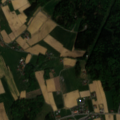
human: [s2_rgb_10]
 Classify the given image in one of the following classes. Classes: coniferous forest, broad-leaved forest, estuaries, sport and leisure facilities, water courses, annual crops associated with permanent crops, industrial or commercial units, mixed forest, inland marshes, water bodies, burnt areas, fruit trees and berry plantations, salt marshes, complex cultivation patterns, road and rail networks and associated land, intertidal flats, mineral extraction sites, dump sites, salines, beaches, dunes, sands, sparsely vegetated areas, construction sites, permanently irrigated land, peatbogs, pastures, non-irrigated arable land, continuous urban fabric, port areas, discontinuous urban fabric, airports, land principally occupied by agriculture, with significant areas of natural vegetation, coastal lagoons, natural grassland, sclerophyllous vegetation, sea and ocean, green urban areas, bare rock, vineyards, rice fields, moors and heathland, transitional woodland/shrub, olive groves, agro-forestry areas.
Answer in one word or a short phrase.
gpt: discontinuous urban fabric, non-irrigated arable land, complex cultivation patterns, land principally occupied by agriculture, with significant areas of natural vegetation, mixed forest